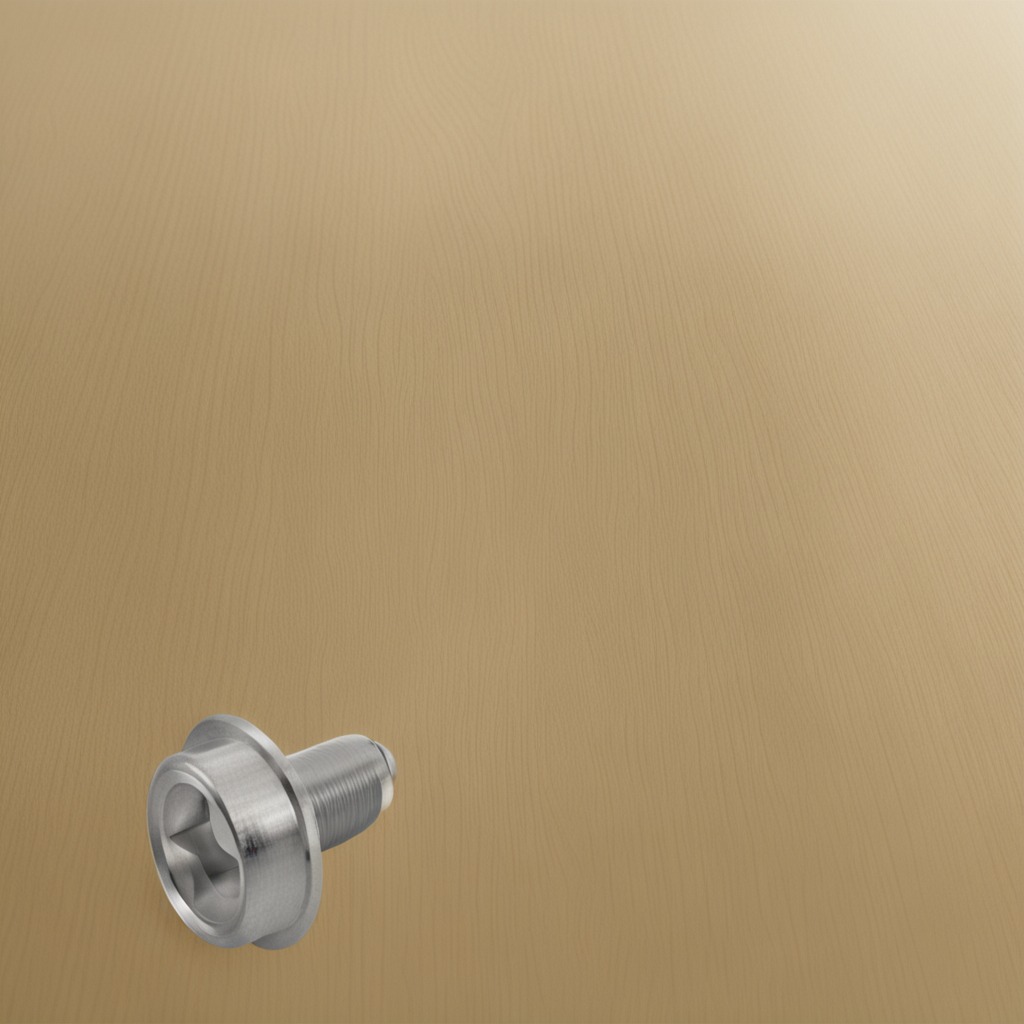
A metal screw lies on the plywood surface in a paint workshop lit by afternoon window light.